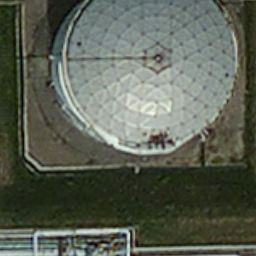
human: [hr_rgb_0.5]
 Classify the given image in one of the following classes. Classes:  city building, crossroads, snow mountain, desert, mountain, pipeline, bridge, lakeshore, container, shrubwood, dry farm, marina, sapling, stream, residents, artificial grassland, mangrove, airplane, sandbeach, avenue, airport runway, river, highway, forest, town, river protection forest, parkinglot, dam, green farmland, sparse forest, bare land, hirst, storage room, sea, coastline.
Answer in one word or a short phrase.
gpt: storage room